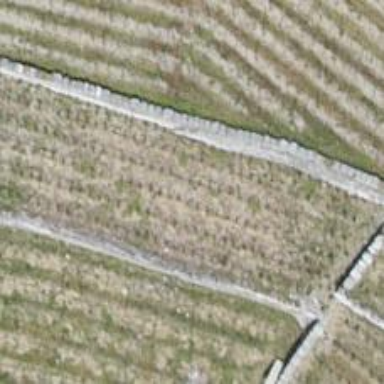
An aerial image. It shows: Retaining wall.